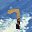
Label: 7